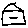
Label: house